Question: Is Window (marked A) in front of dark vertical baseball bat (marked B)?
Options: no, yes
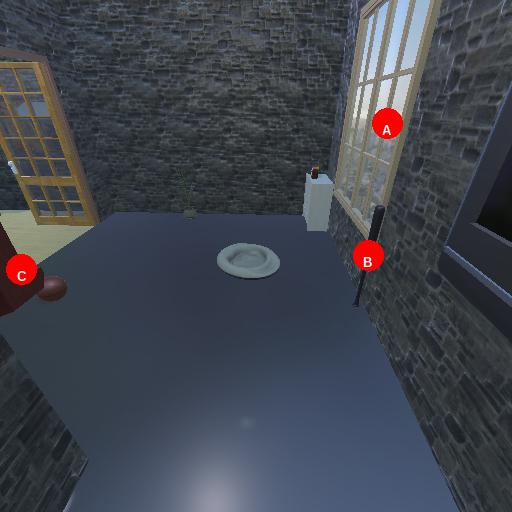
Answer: no